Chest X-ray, PA view. Patient: 46 years old, sex M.
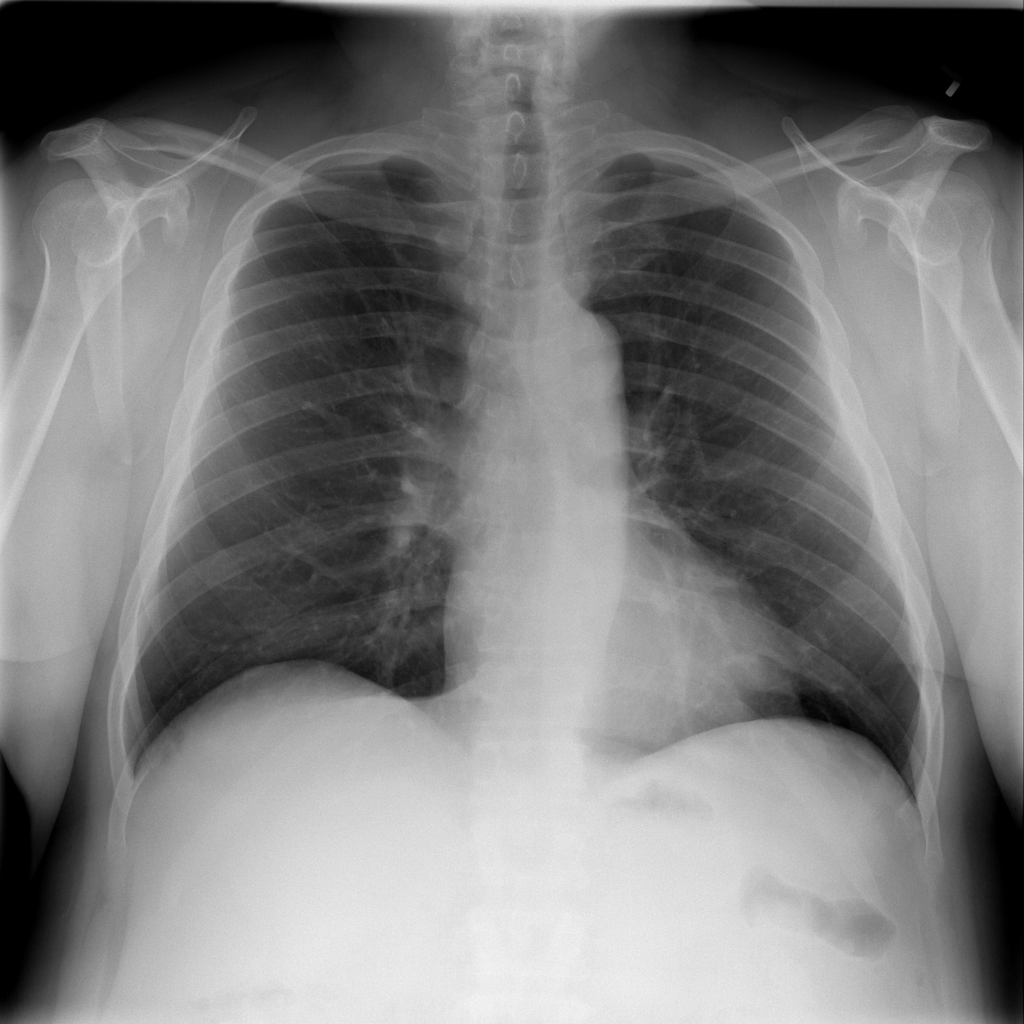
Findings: No Finding